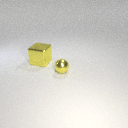
large yellow metal cube to the left of small yellow metal sphere